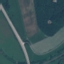
Label: Highway